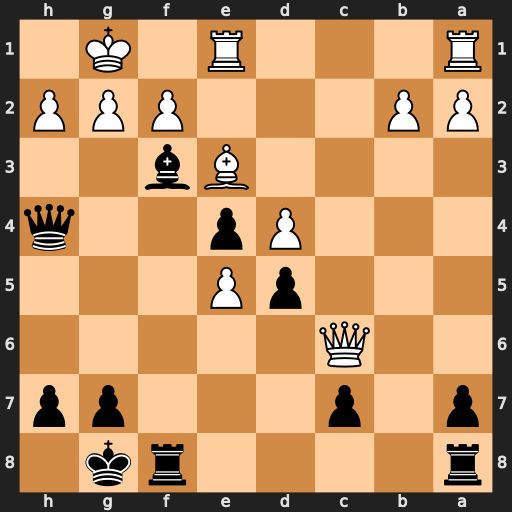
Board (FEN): r4rk1/p1p3pp/2Q5/3pP3/3Pp2q/4Bb2/PP3PPP/R3R1K1
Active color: b
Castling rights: -
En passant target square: -
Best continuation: Qg4 Qe6+ Qxe6